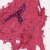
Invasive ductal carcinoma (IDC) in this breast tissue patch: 0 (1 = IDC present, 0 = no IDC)